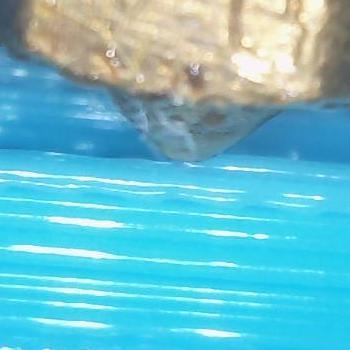
Flow rate: 105%